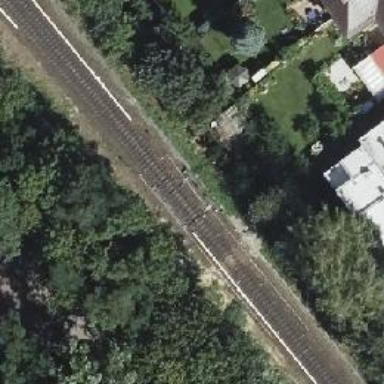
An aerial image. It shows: Historic light rail electrified railway.